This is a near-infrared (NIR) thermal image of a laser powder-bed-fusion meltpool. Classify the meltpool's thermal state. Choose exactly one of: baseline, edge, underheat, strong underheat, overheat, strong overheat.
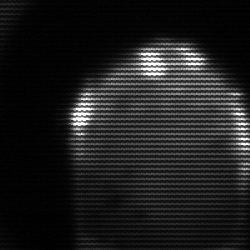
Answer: edge